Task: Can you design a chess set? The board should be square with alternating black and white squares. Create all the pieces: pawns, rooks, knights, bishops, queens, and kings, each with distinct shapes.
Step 662:
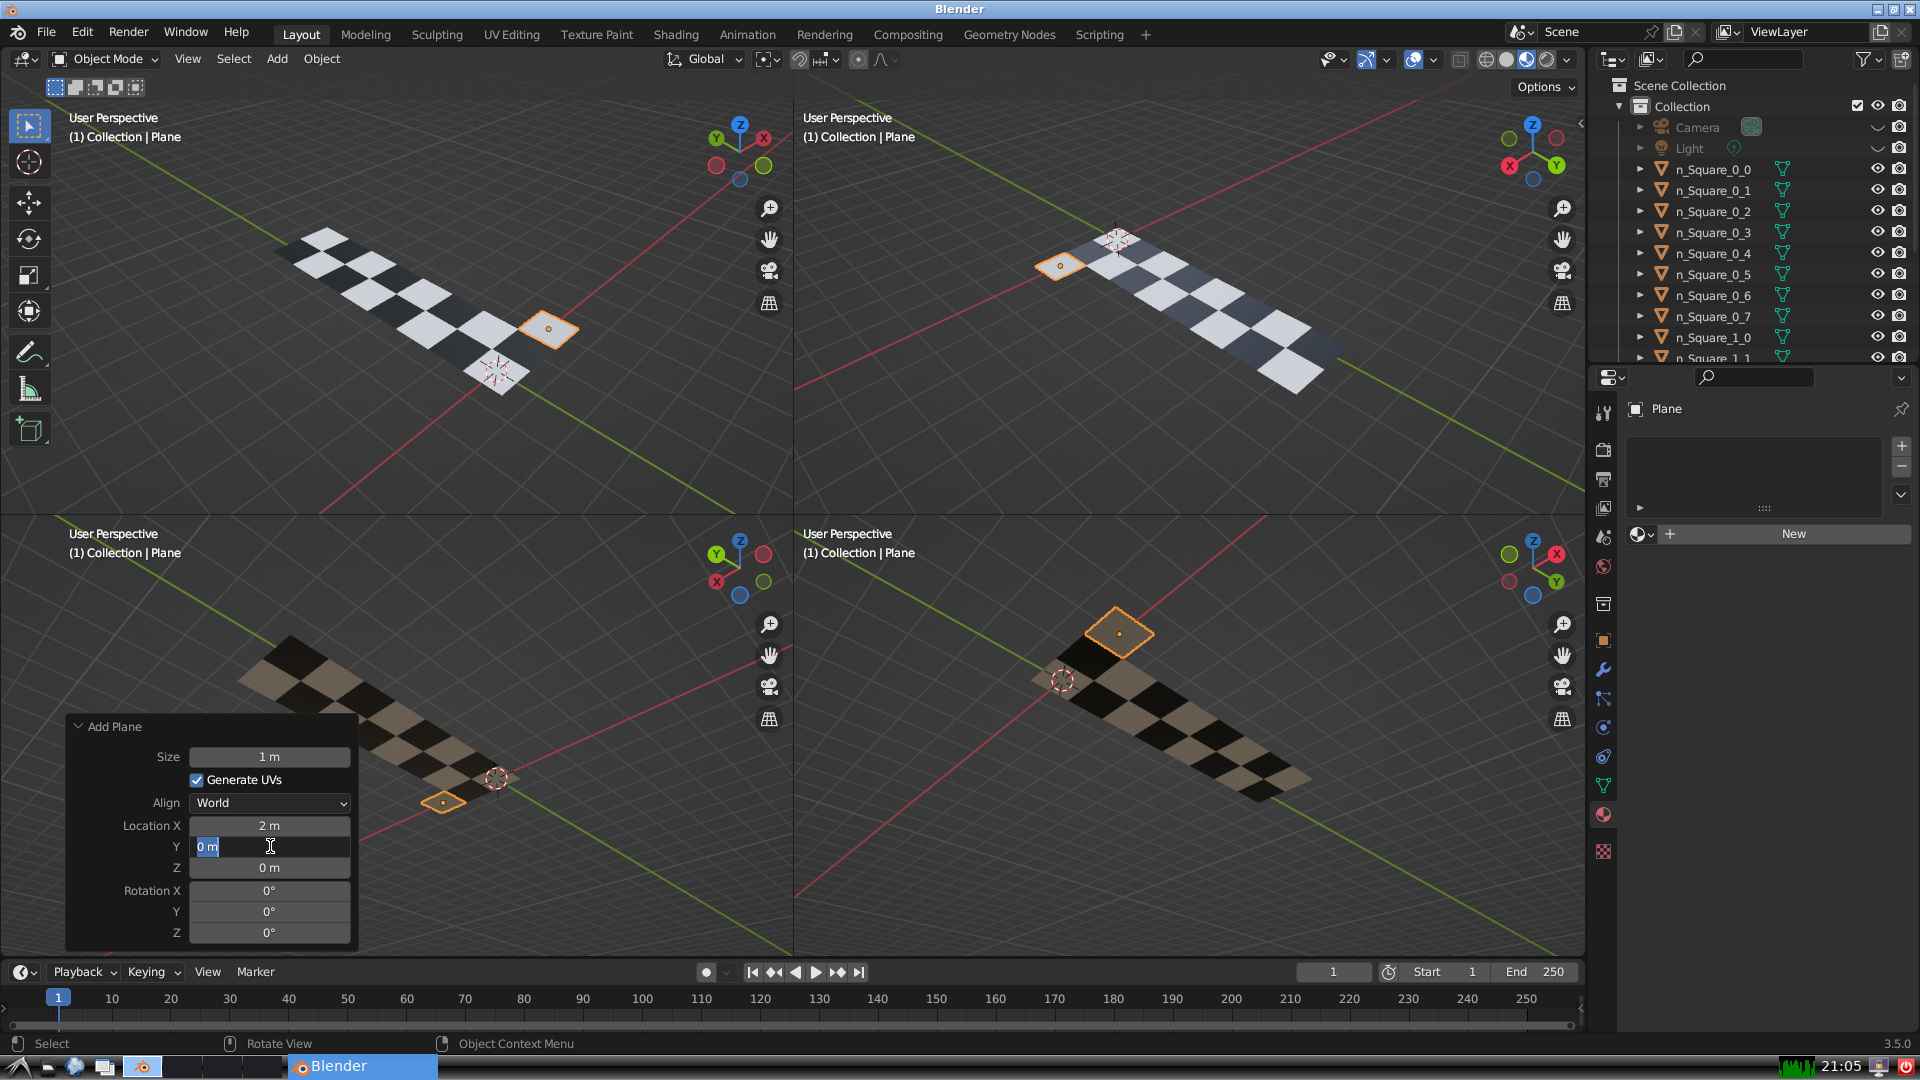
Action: input_text: 0.0